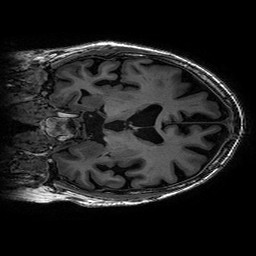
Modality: T1w
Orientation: coronal
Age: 77
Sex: male
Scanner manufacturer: ge
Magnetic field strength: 3 T
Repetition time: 0.01002 s
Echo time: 0.002988 s